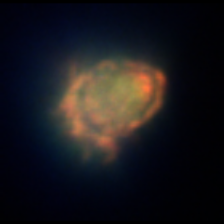
Taxon: Ciliates
Group: Other